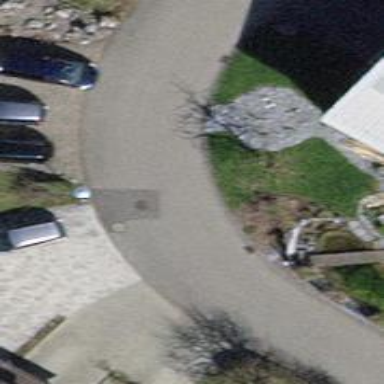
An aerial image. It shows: Smooth asphalt road in residential area.